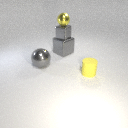
large gray metal sphere behind small yellow rubber cylinder